Question: I want to build onboarding in to my web app. See the attached image for an example. I would like to be more specific, but I am not sure what approach to take.

If there are resources that you can point me to, it will be great.
Also, how does one ensure that these onboarding steps are only shown once? Do we persist it in database or use any other approach?
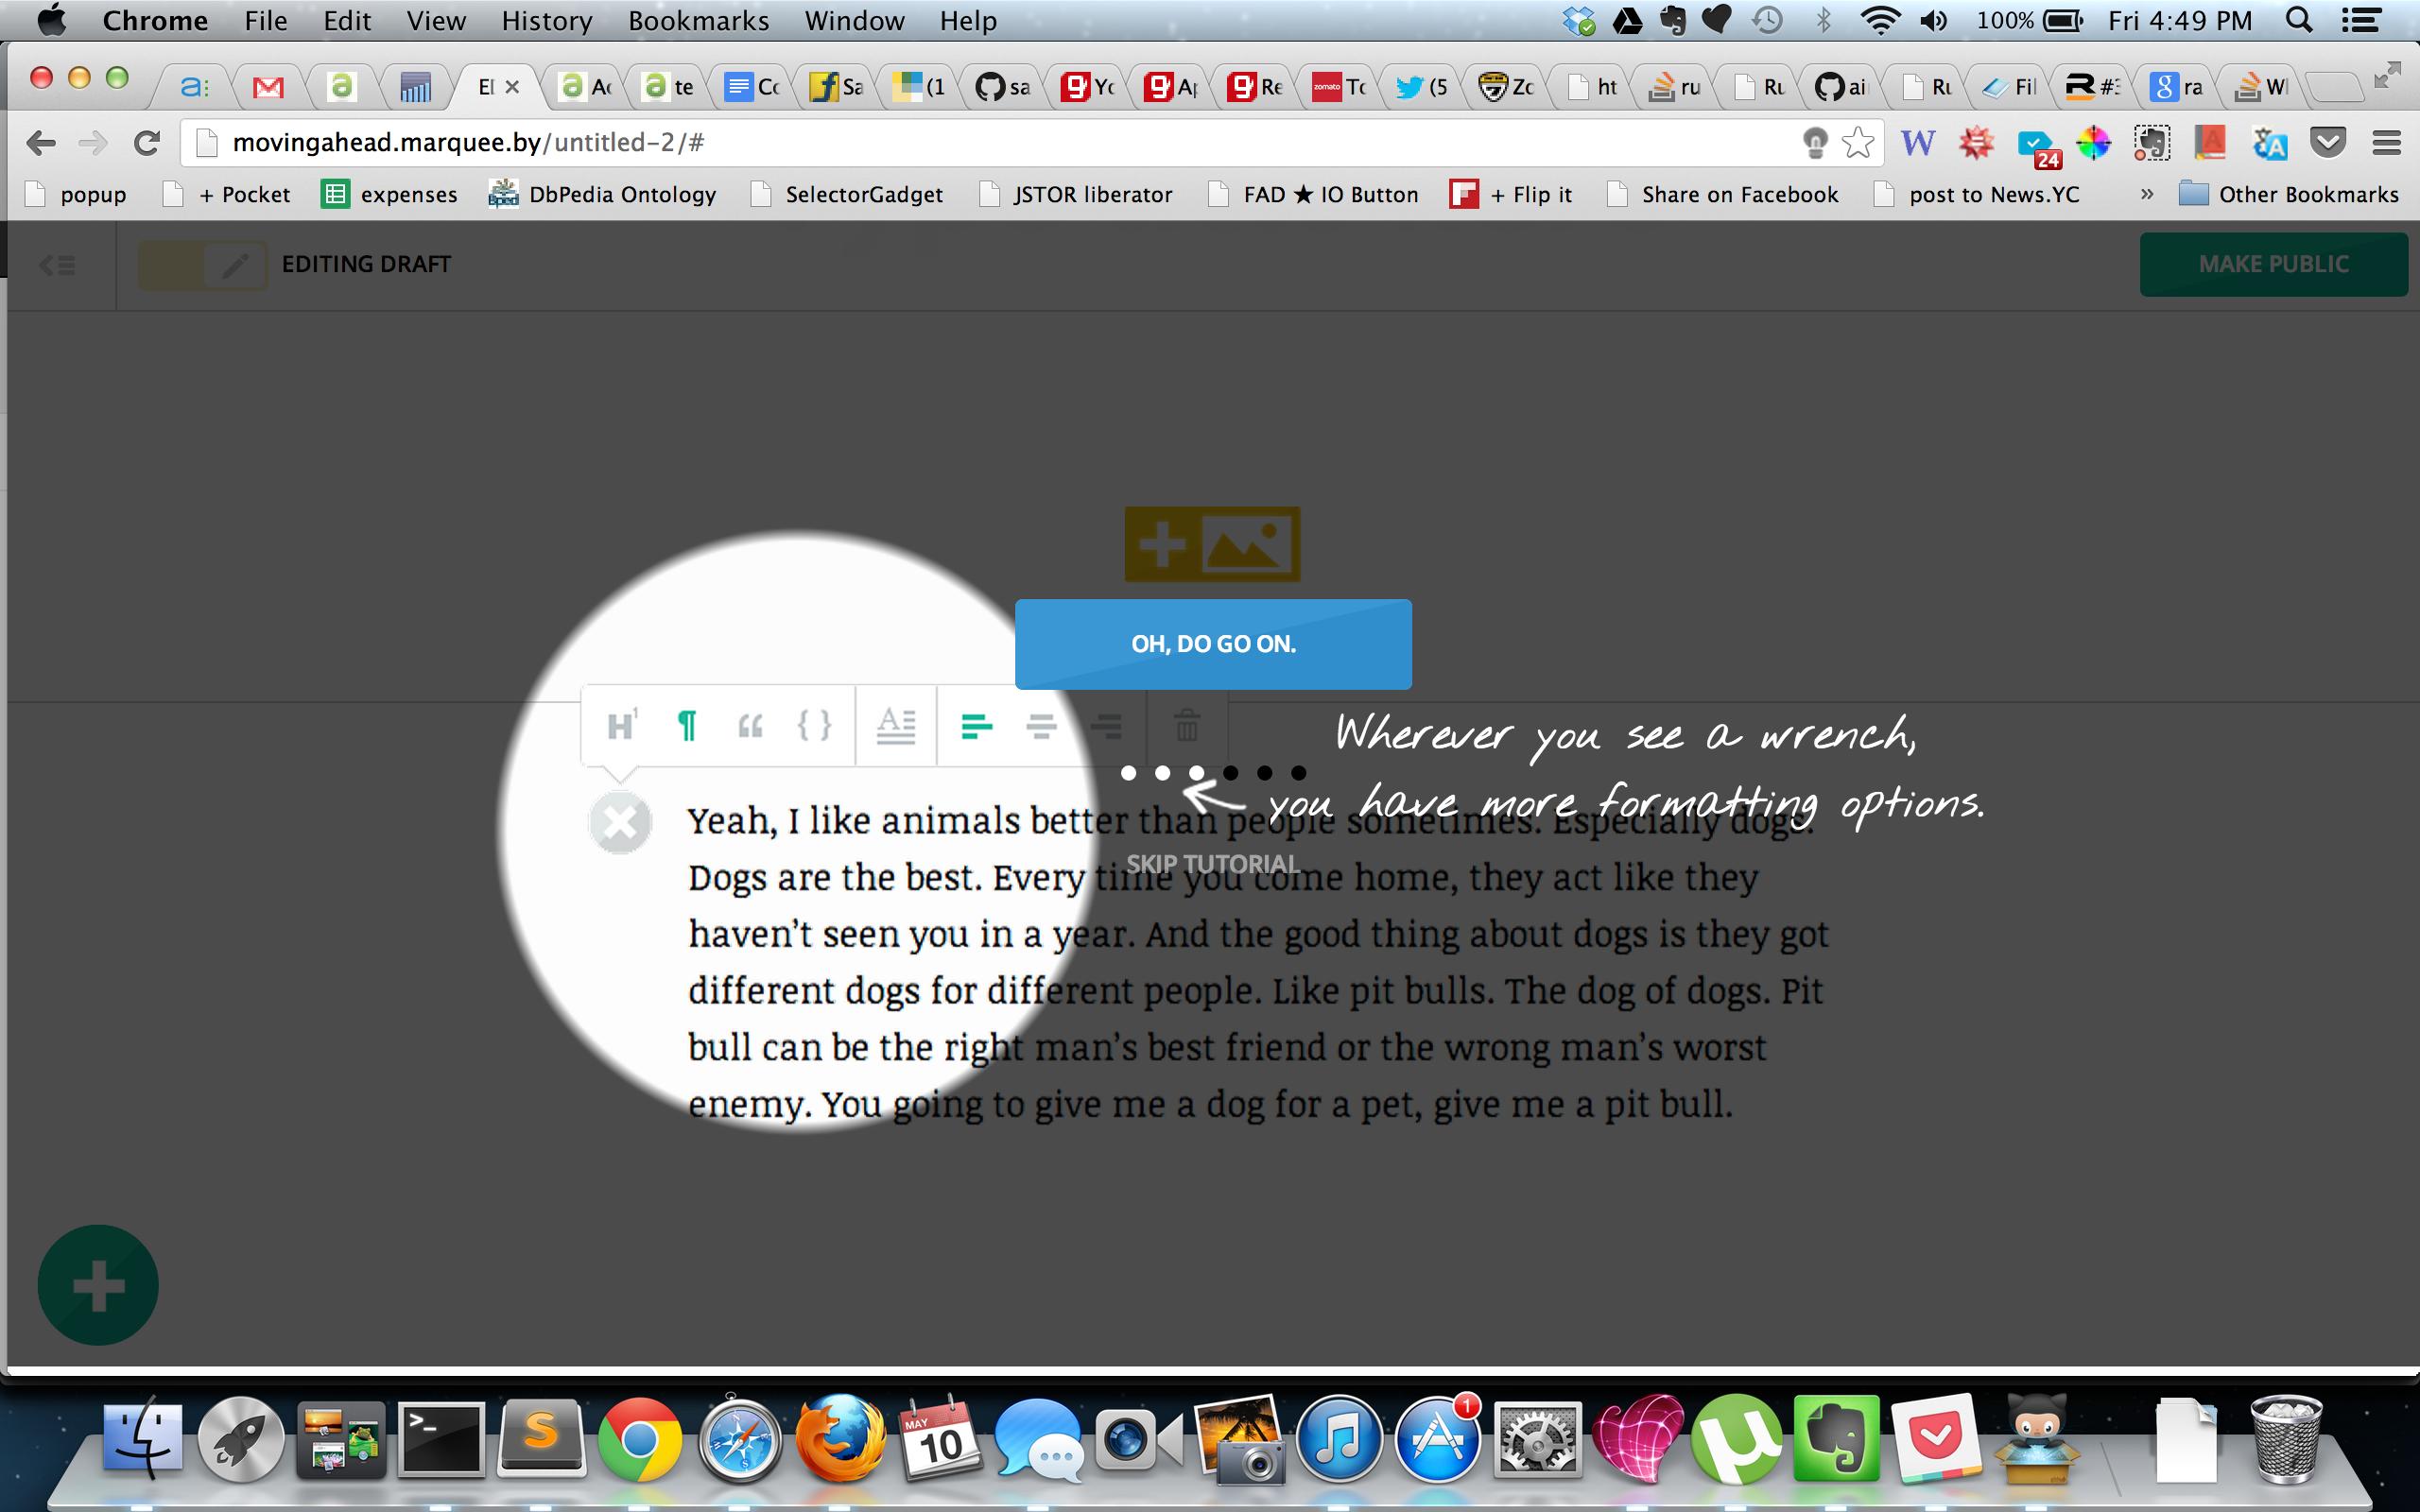
Answer: You may want to take a look at <URL>.
As for persistence, I would go for database storing. If you use cookies, localStorage, etc. your users will see instructions if they use another browser or a different computer.